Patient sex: F
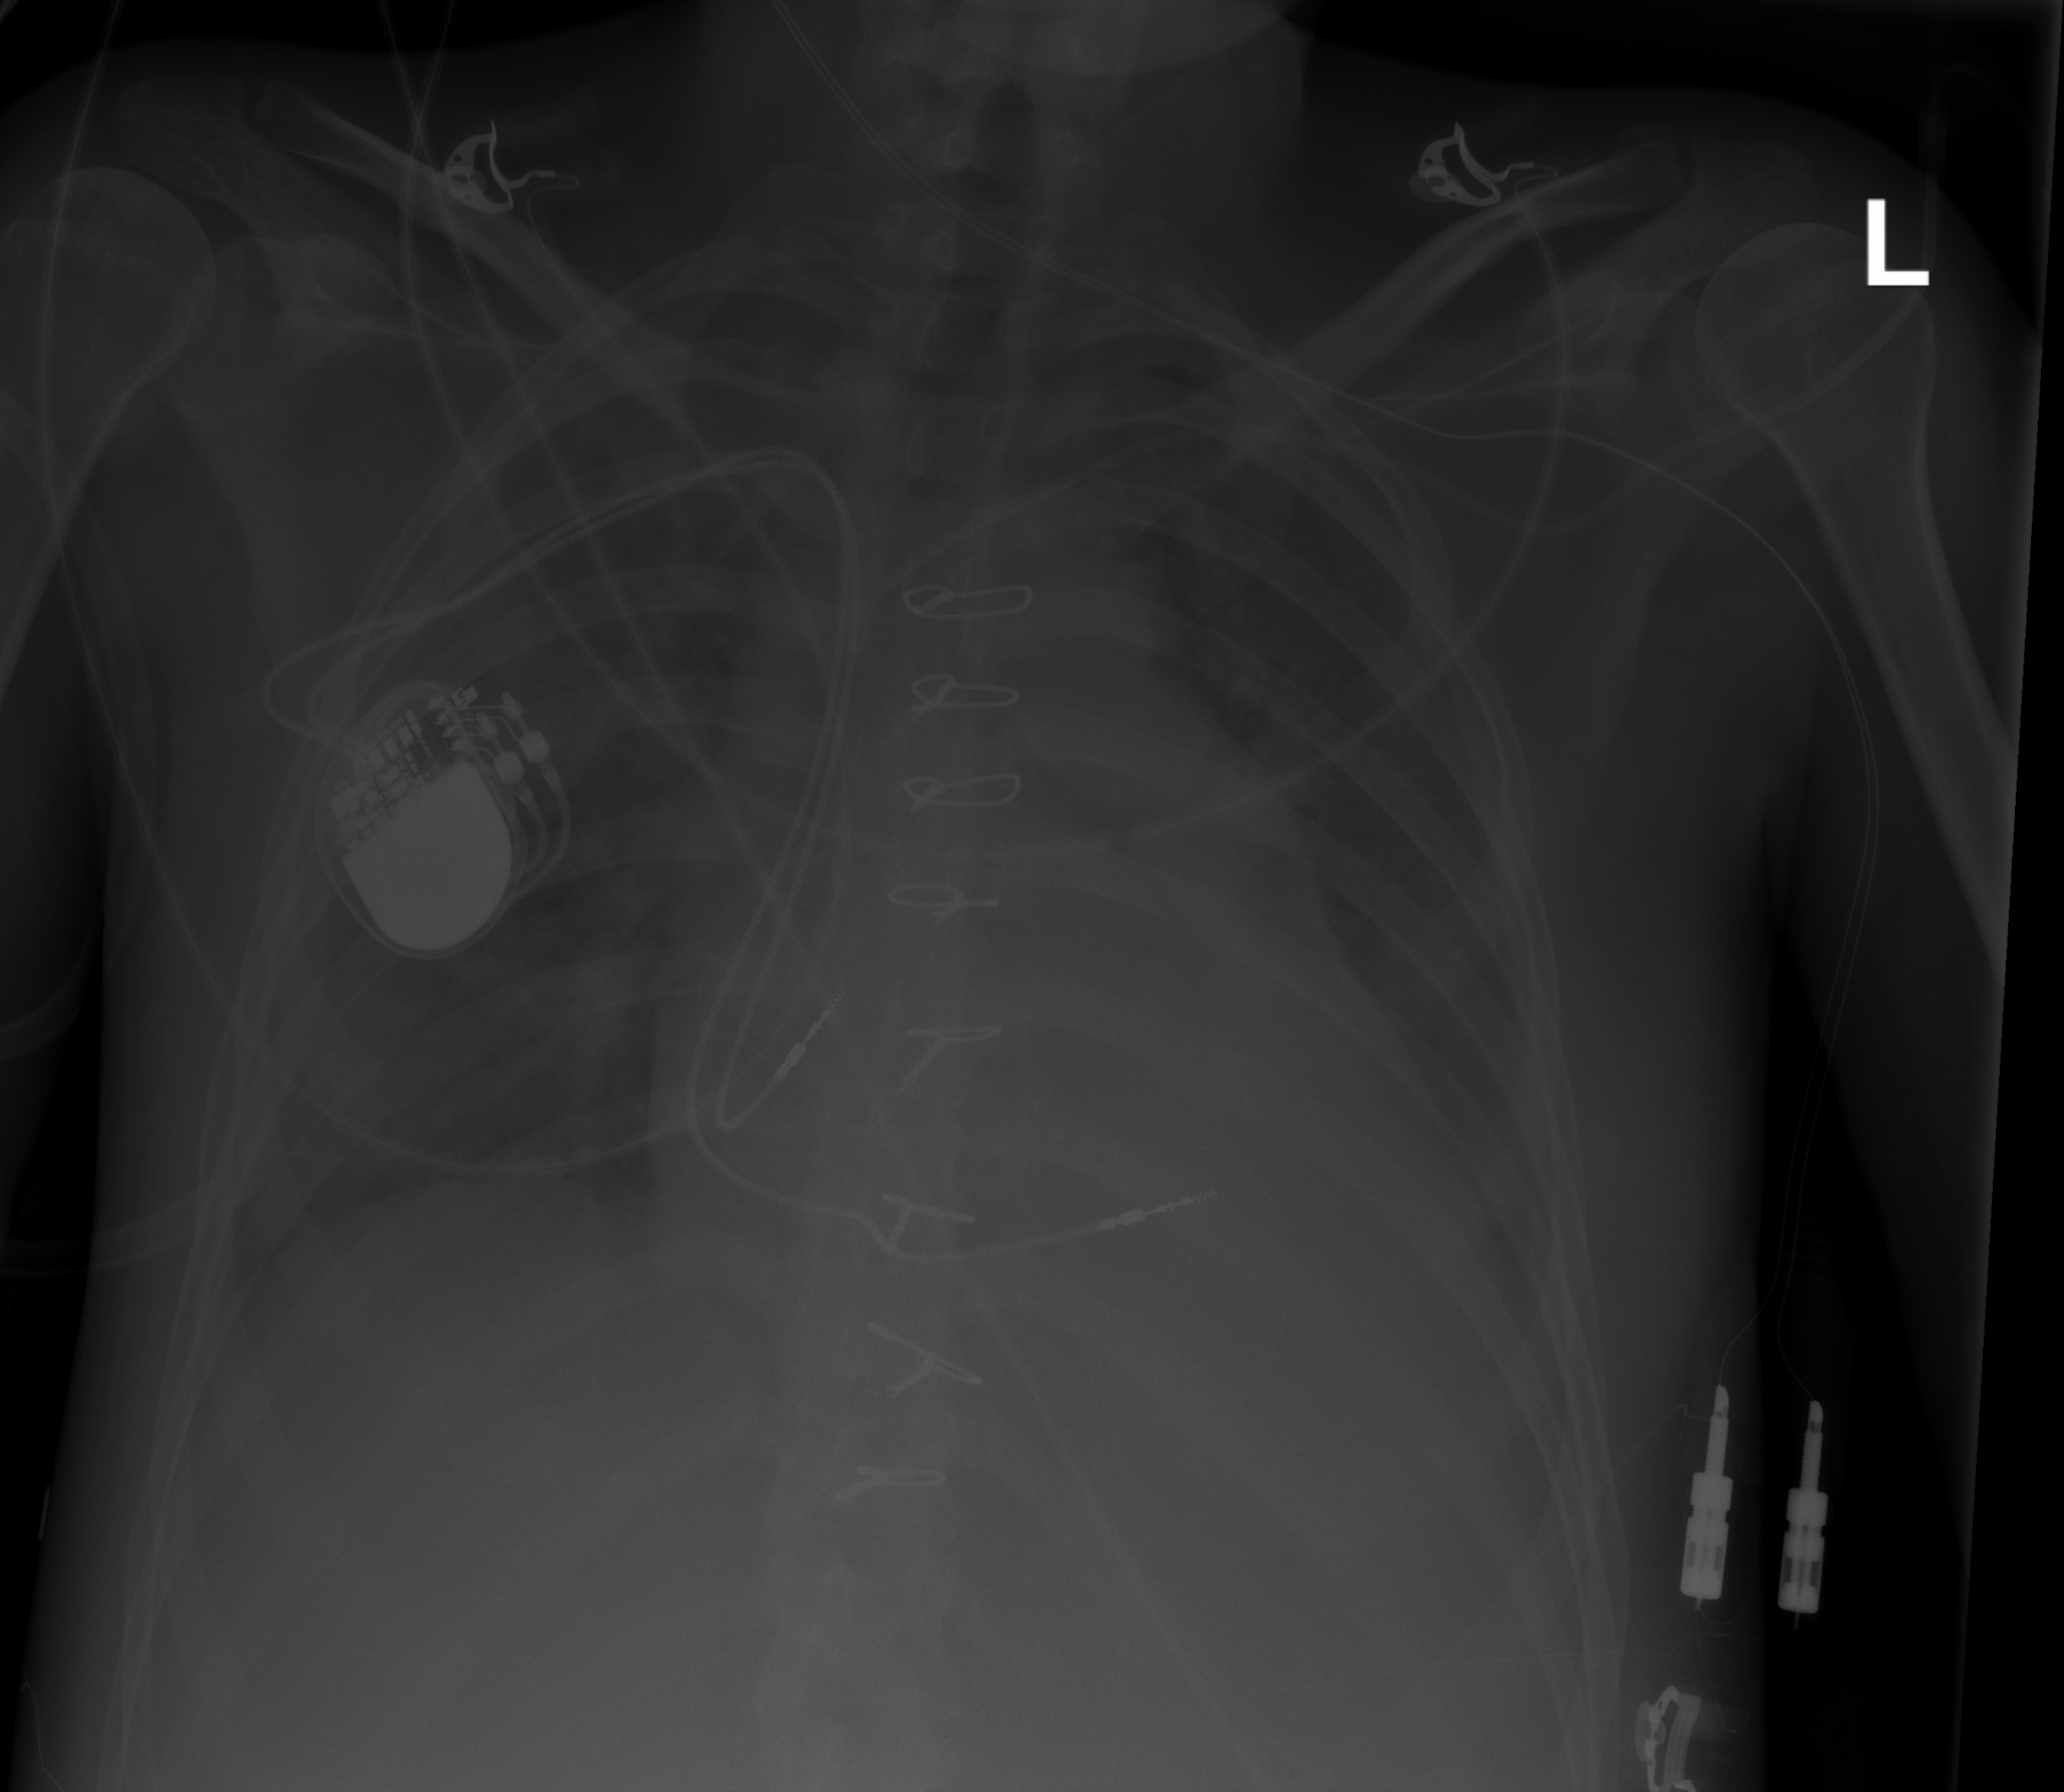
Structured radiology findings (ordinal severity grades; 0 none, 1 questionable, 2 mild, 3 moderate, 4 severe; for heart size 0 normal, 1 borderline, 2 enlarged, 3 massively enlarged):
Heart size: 2
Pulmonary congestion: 3
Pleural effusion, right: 1
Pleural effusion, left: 1
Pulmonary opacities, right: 2
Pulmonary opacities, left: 2
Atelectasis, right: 0
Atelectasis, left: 2